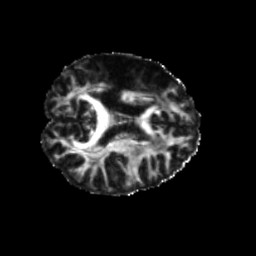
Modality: FA
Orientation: axial
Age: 36
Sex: female
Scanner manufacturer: siemens
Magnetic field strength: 3 T
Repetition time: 5.25 s
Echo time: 0.08 s